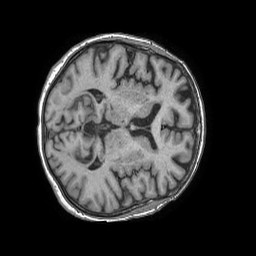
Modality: T1w
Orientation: axial
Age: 67
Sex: female
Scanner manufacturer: philips
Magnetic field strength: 1.5 T
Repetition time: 0.007773 s
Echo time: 0.003557 s